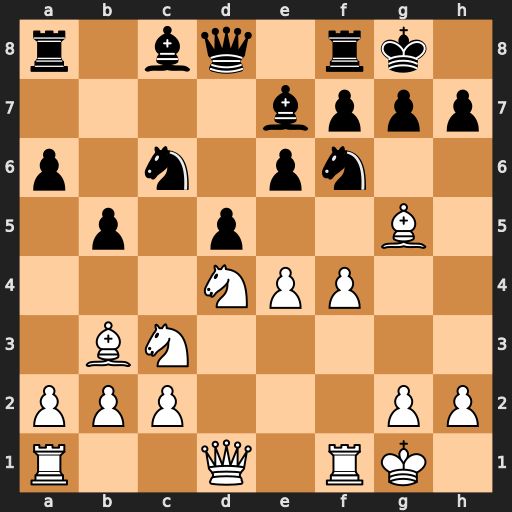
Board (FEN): r1bq1rk1/4bppp/p1n1pn2/1p1p2B1/3NPP2/1BN5/PPP3PP/R2Q1RK1
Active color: w
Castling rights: -
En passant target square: -
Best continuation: Nxc6